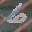
Label: 6